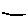
Label: line